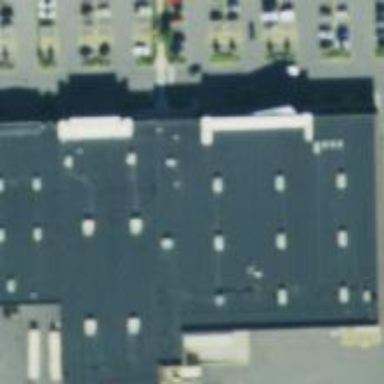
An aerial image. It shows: Retail building.